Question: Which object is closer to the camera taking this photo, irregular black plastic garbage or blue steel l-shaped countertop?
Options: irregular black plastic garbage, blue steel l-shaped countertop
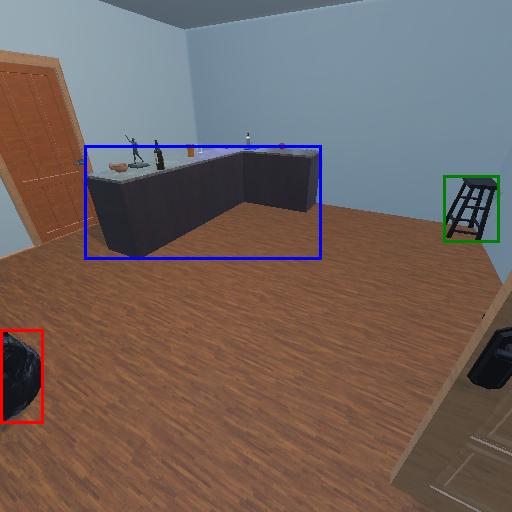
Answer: irregular black plastic garbage